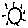
Label: sun